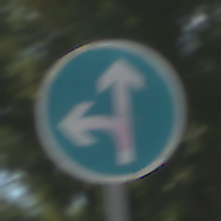
Verkehrszeichen: VorgeschriebeneFahrtrichtungGeradeausOderLinks
Umgebung: Outdoor, Nature
Tageszeit: MorningAfternoon
Wetter: PartlyCloudy
Licht: Natural
Jahreszeit: NotSpecified
Kontrast: HighContrast